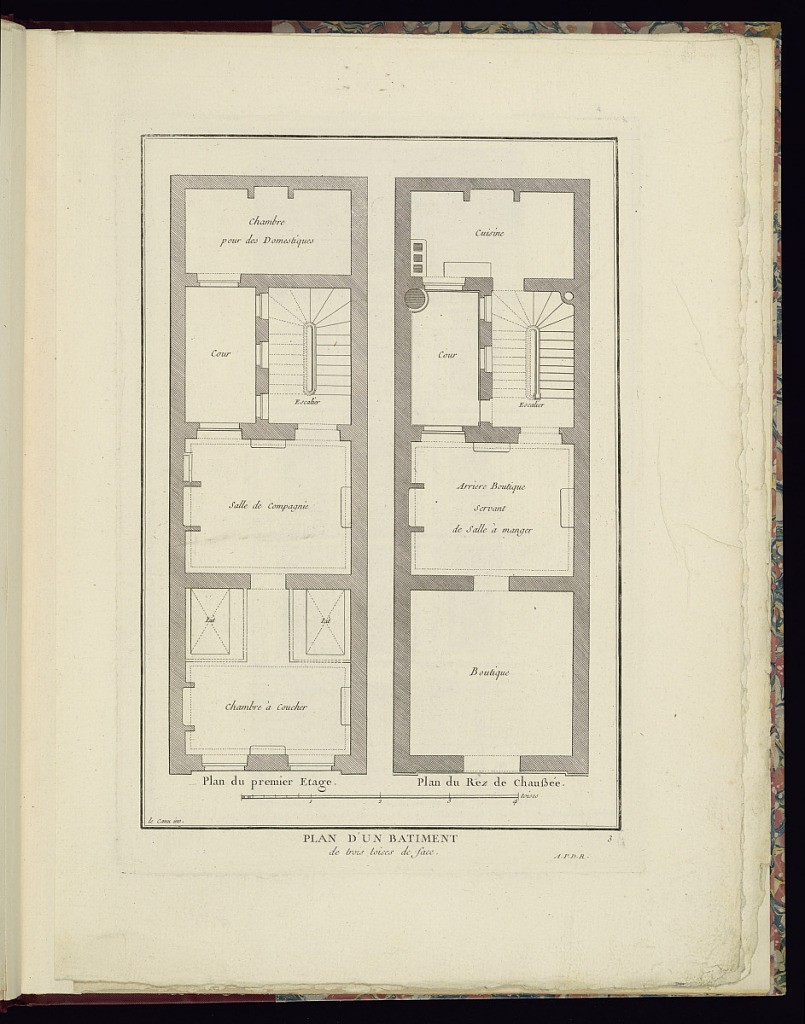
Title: Plan d’un batiment de trois toises de face
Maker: A. Le Canu, French, active 1746 – 1768
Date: ca. 1762
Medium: Engraving on paper
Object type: Print
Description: An architectural plan for the ground floor and first floor of a building. The building is two rooms deep, with a staircase and inner courtyard with the service area behind. The ground floor rooms include a shop and dining room and the first floor includes a bedroom and sitting room. The plan is framed in black with the title lettered below. The print is signed by the designer in the lower left corner with the plate mark in the lower right corner.